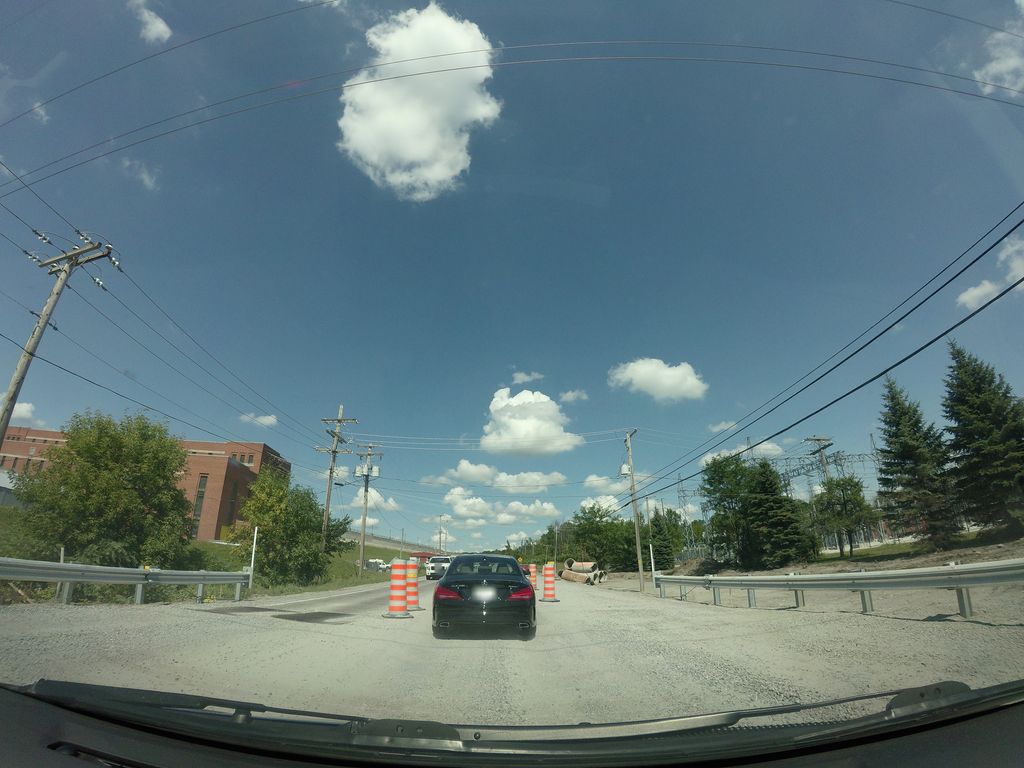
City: ottawa-gatineau